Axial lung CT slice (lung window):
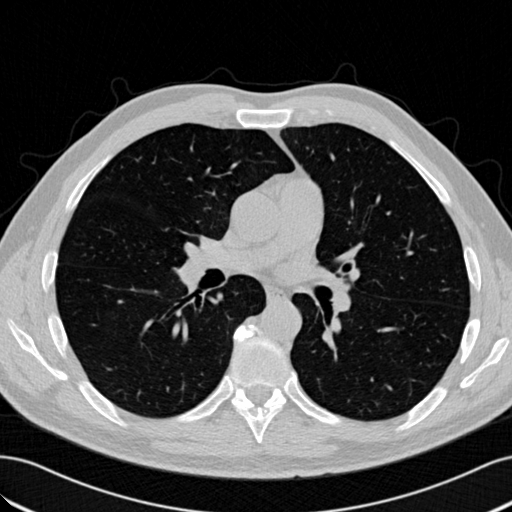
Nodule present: no